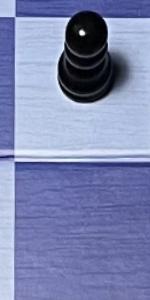
Label: Empty